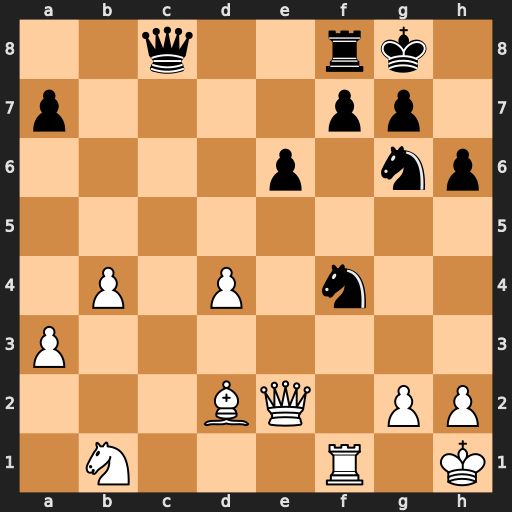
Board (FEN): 2q2rk1/p4pp1/4p1np/8/1P1P1n2/P7/3BQ1PP/1N3R1K
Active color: w
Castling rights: -
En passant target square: -
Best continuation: Bxf4 Nxf4 Rxf4